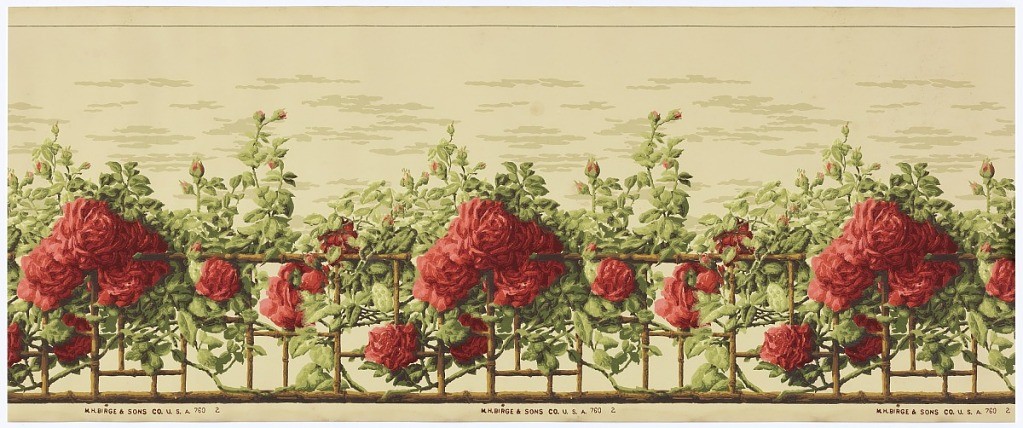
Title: Frieze
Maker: M.H. Birge & Sons Co., 1834
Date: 1900–15
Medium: Machine-printed on paper
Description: A bamboo trellis is covered with climbing rose vines with numerous large red roses and buds. Above the trellis is a clouded sky. Printed in red, green and brown on beige ground.